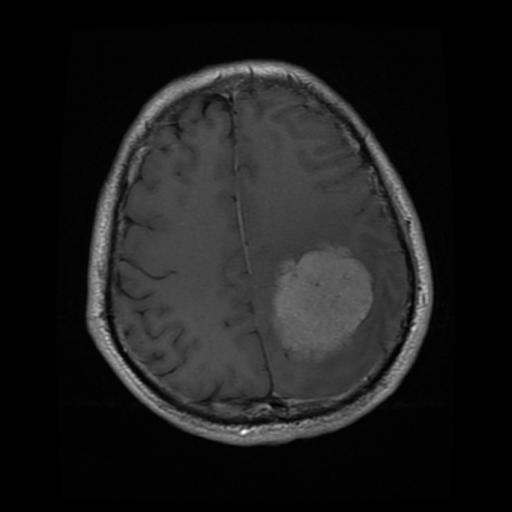
Label: meningioma